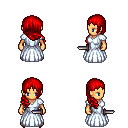
a pixel art fantasy rpg character, female body template, human, tanned skin, underdress, gold greaves, red right-swept hairstyle, gold boots, dagger, four views (front, back, left, right), 2x2 character sprite sheet, small pixel art, hard edges, no anti-aliasing